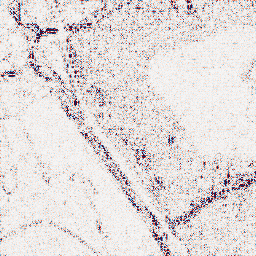
Category: wavelet
Decomposition family: wavelet_reverse_biorthogonal
Decomposition parameters: wavelet: rbio5.5
level: 1
Upsampling method: cubic_mitchell
Upsampling parameters: scale: 8
Upsampling scale: 8